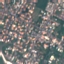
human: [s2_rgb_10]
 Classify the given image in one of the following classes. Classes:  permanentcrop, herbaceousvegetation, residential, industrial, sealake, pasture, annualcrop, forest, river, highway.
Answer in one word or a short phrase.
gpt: Residential